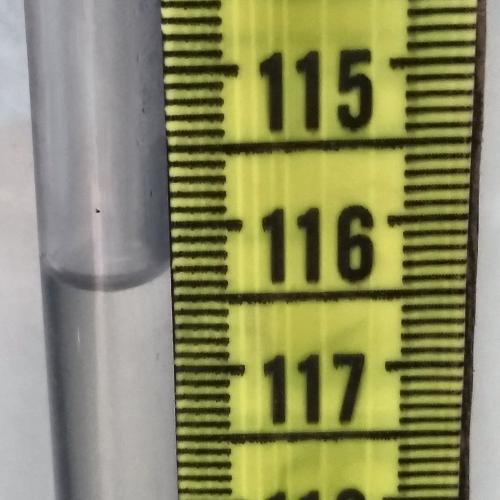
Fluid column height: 116.4 cm